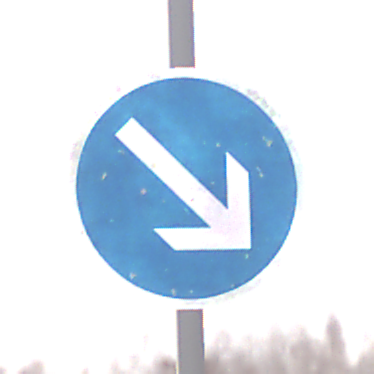
Verkehrszeichen: VorgeschriebeneVorbeifahrtRechts
Umgebung: Outdoor, RoadRail
Tageszeit: Midday
Wetter: Overcast
Licht: Natural
Jahreszeit: NotSpecified
Kontrast: LowContrast